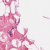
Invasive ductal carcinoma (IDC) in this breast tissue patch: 0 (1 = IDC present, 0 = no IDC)